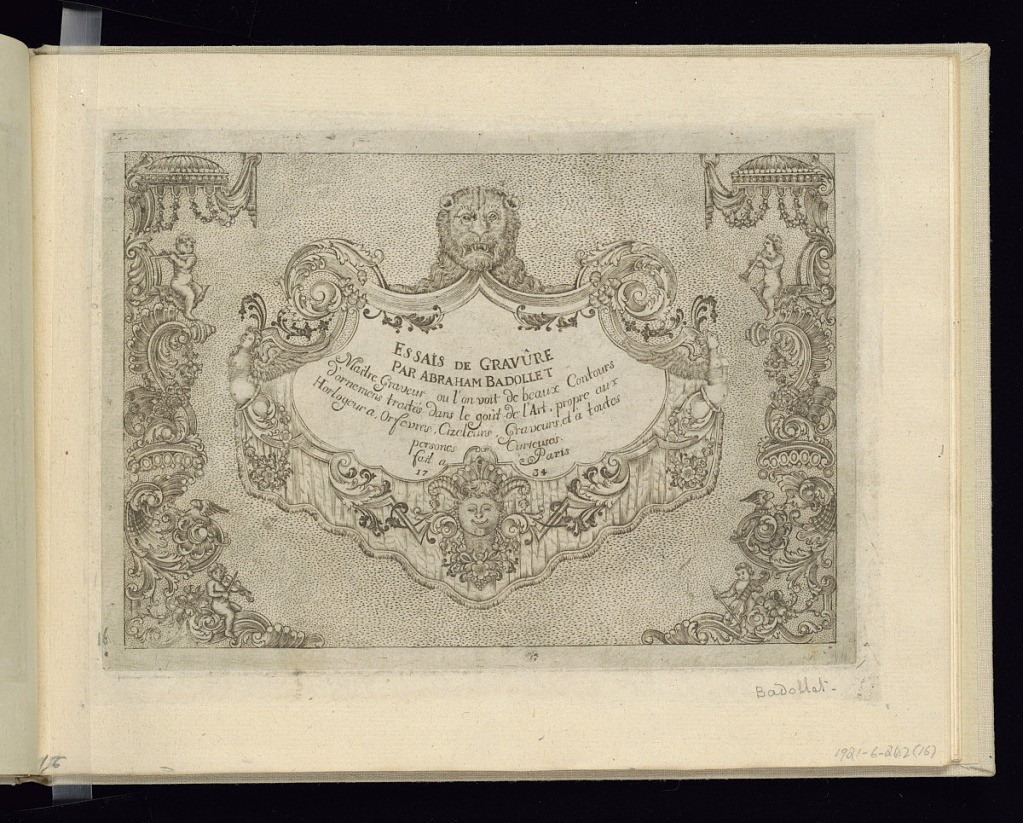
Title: Title Page
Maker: Abraham Badollet, French, active eightenth century
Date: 1734
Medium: Engraving on laid paper
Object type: Print
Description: Central cartouche with title. The cartouche is comprised of ornament motifs including lion head, scrolls, flowers, drapery, jester mask, and framed on either side of the plate with scrolls, sprays, putti, pearls, grotesques, and baldachins.